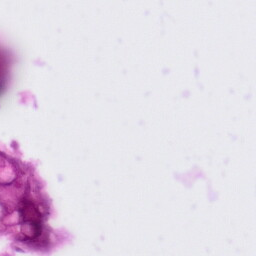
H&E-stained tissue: Tonsil